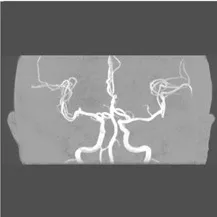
Brain magnetic resonance imaging (MRI). (D,E) Magnetic resonance angiography examination of the intracranial and cervical vascular was normal.
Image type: radiology (mri)